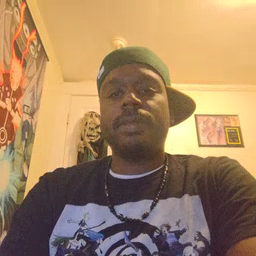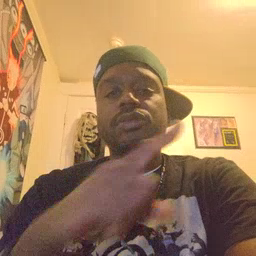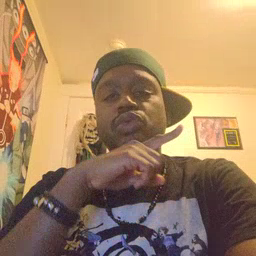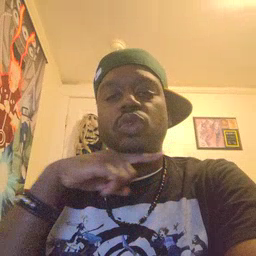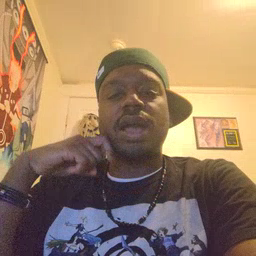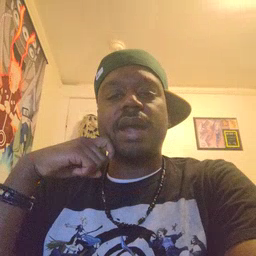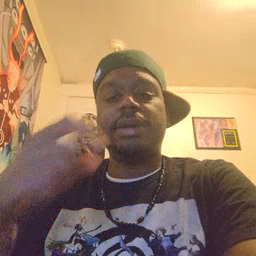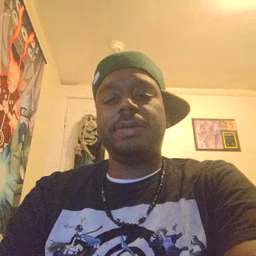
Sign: dry